二年级 · 算术
数。

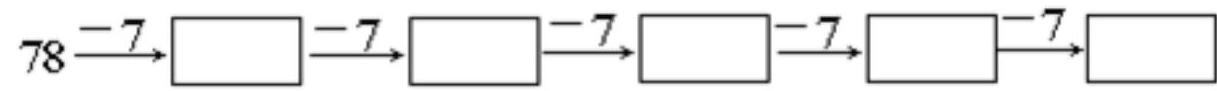
答案: 71,64,57,50,43$